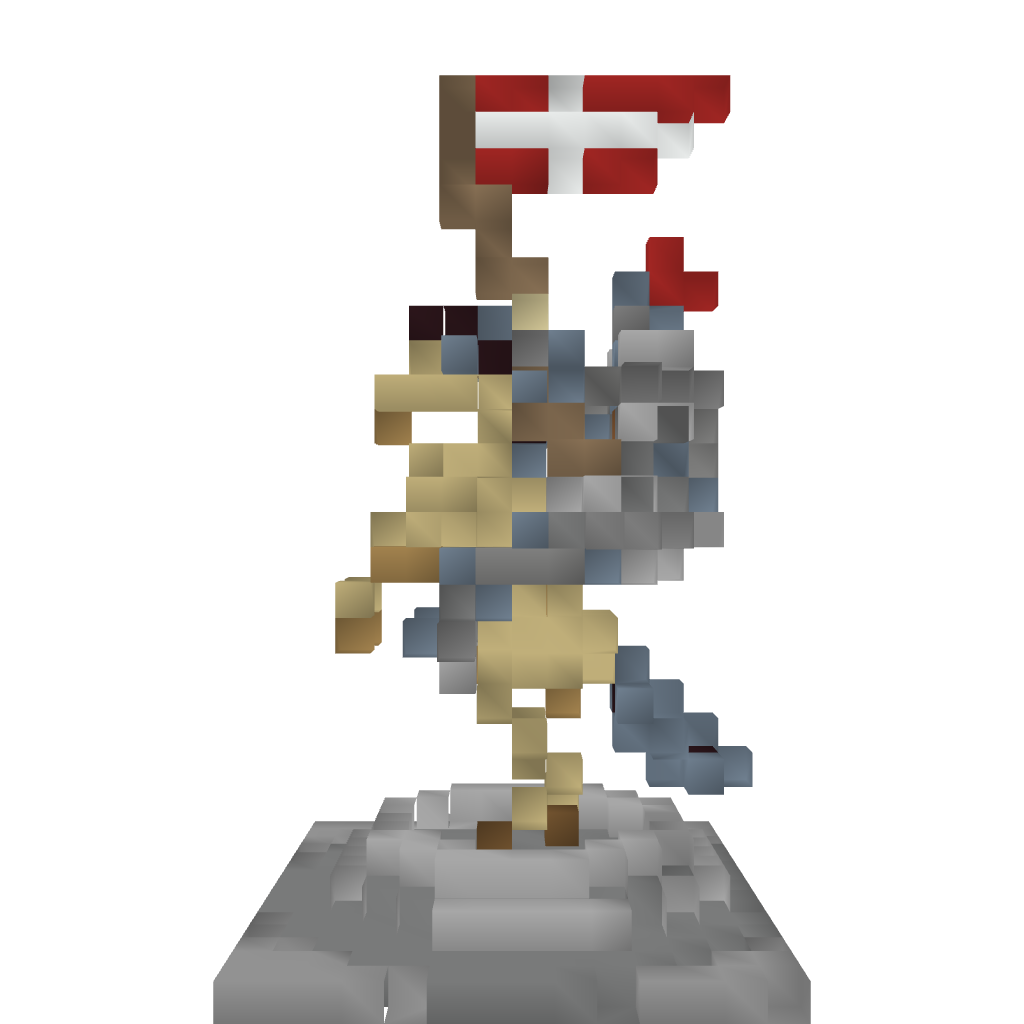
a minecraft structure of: Knight and horse statue